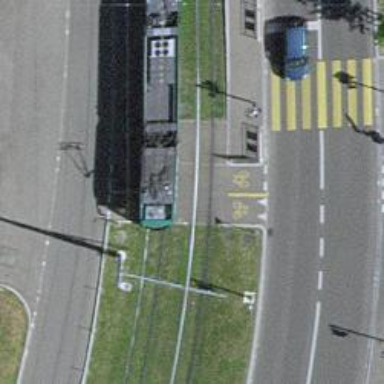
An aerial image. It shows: Railway crossing.